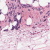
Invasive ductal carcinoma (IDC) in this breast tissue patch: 1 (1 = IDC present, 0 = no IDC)